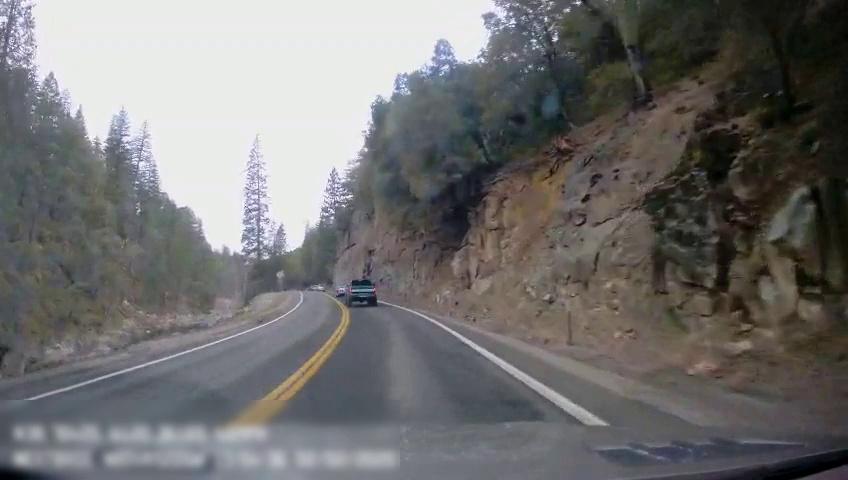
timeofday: Day
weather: Sunny
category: Drivable Space
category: Vehicles | Car
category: Vehicles | Truck
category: Lanes | Current Lane
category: Lanes | Current Lane
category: Lanes | Alternate Lane